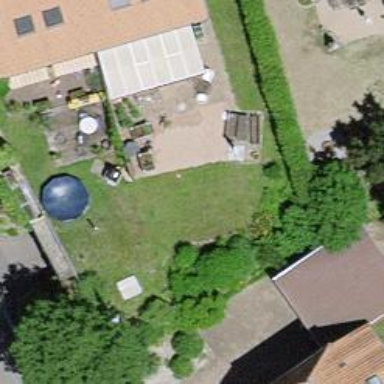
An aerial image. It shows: Group of garages.